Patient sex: M
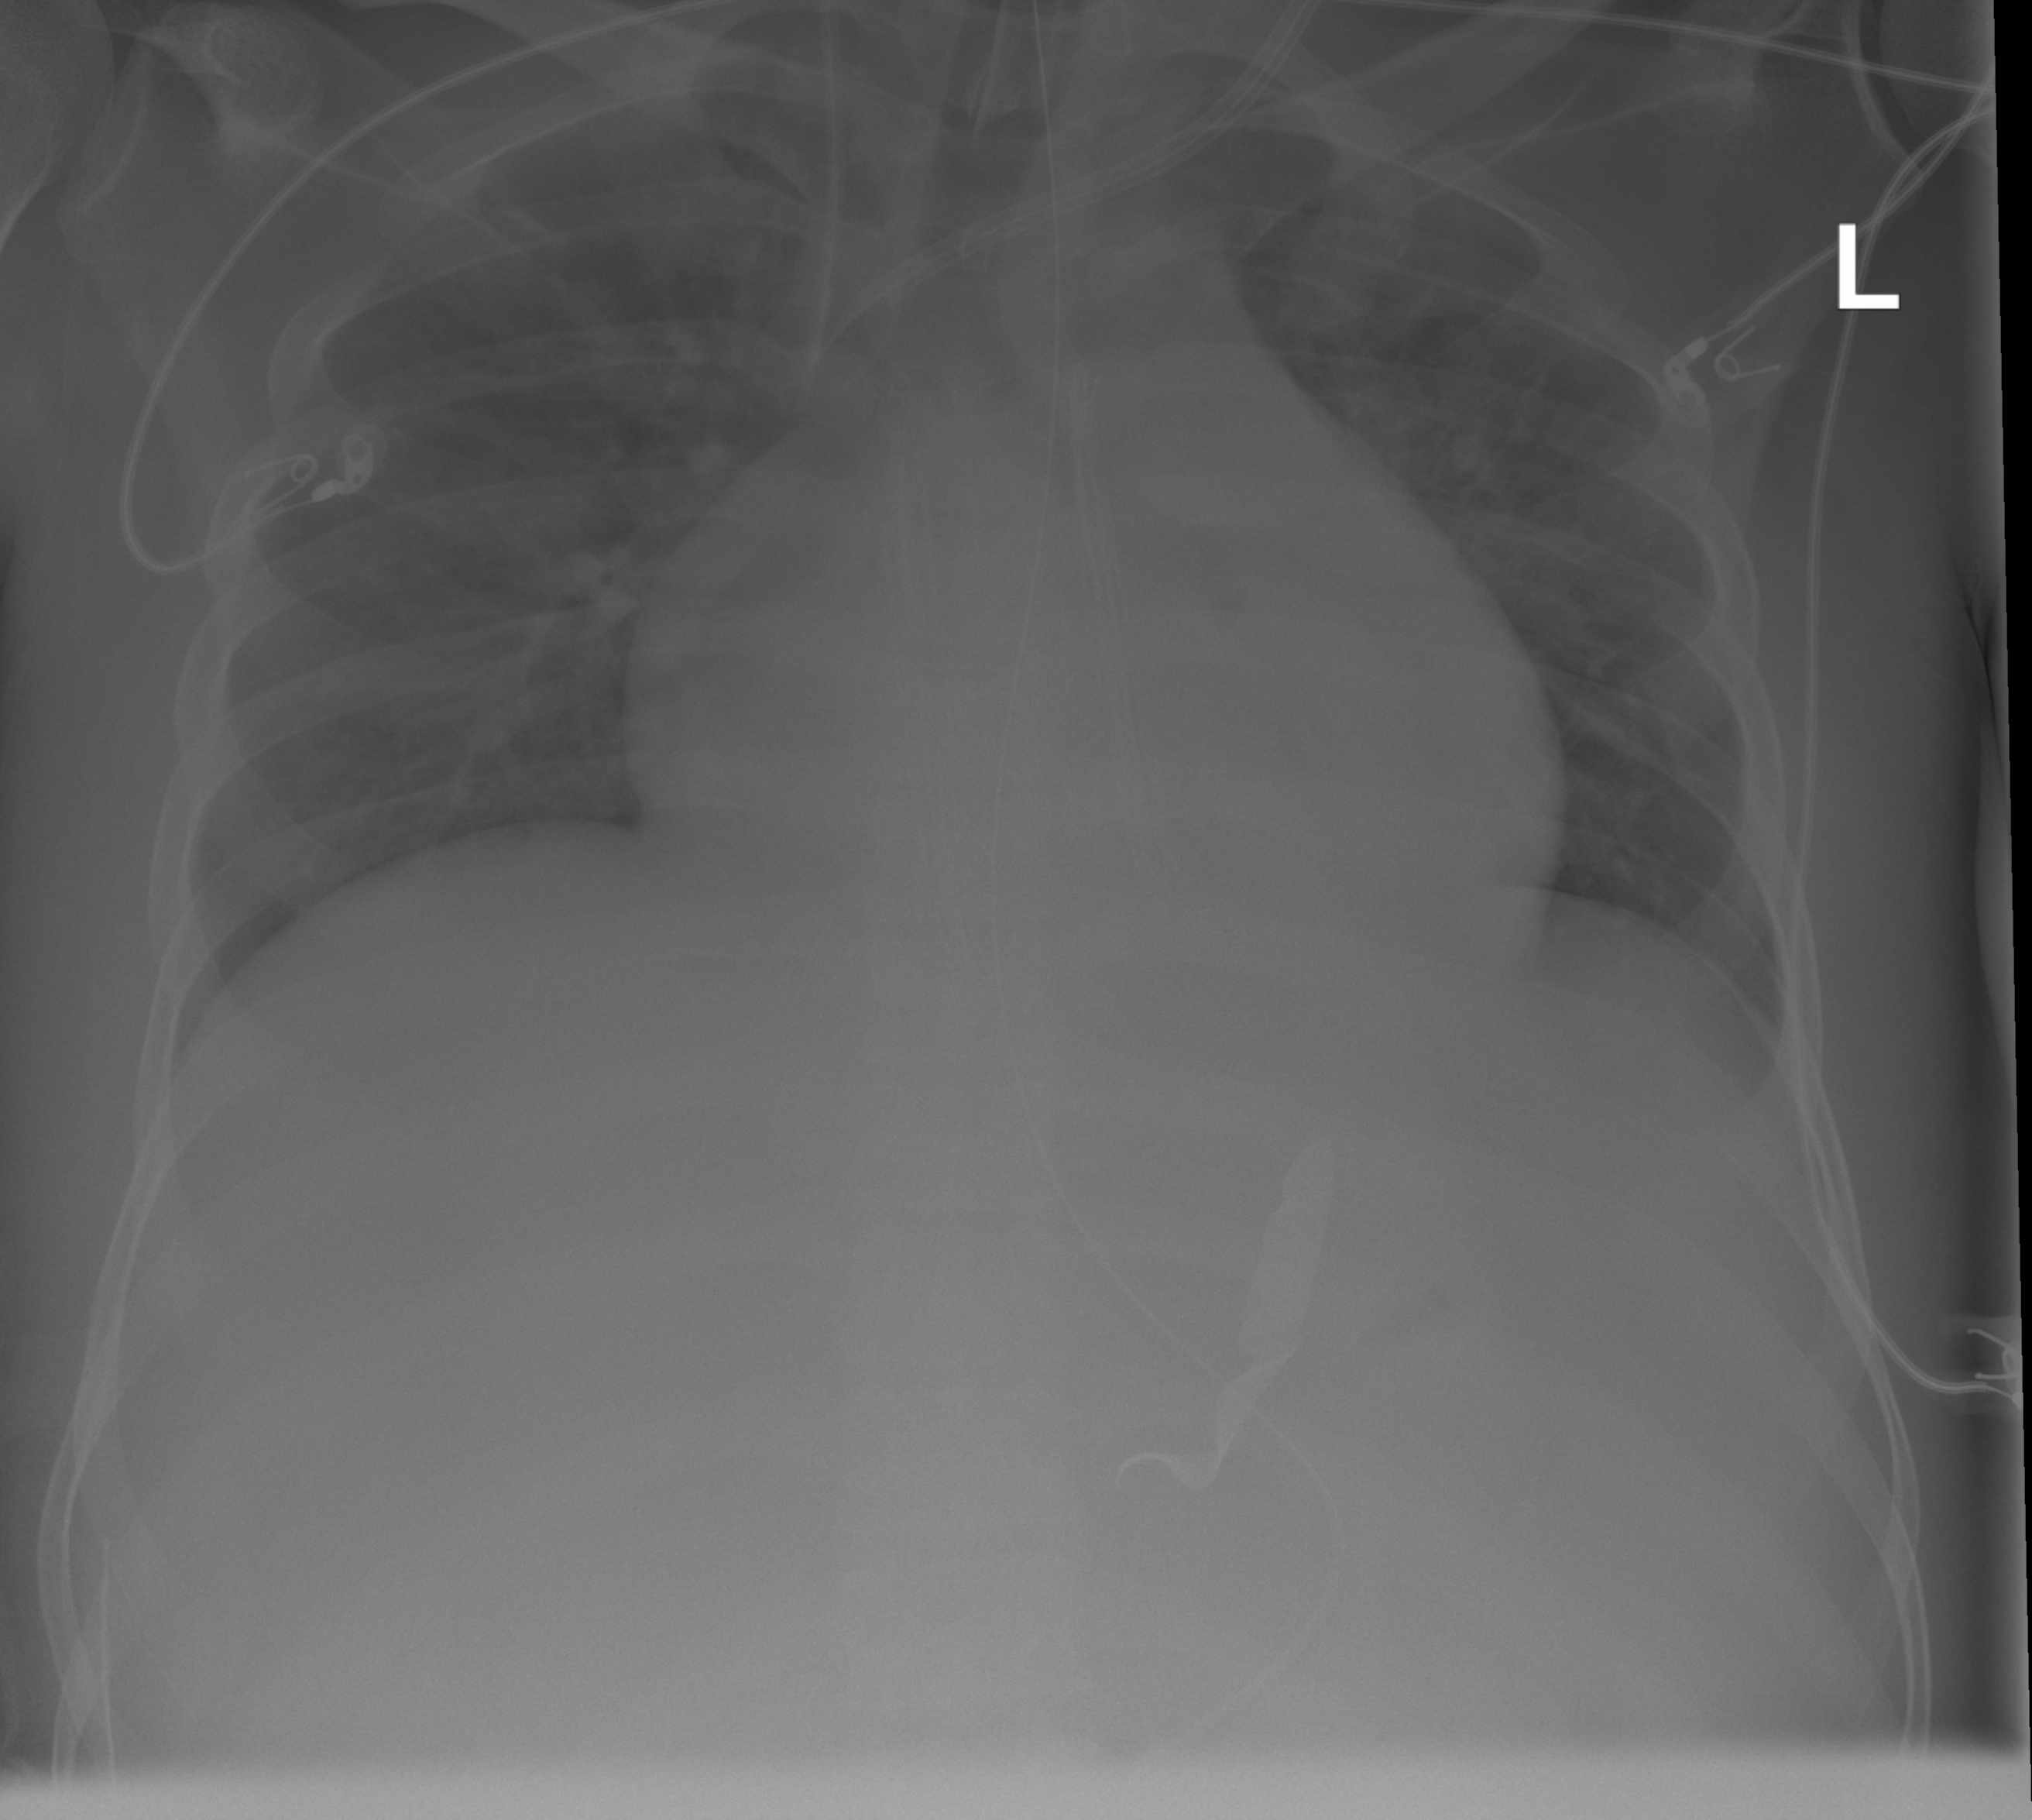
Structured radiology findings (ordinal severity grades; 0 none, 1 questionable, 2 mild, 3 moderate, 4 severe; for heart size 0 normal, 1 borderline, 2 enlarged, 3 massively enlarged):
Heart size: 3
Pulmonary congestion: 2
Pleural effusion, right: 2
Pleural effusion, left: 2
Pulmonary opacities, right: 0
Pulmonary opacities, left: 0
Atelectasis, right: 1
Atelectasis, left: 1